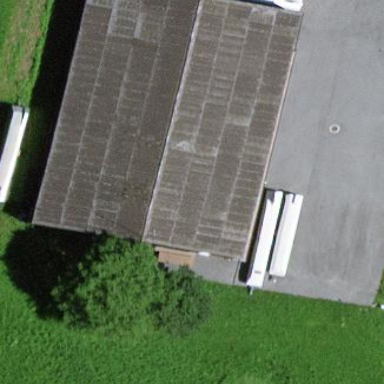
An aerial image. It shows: Hangar.